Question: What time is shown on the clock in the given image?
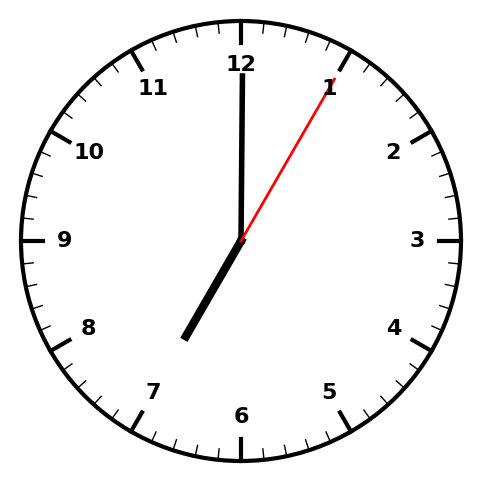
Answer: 07:00:05